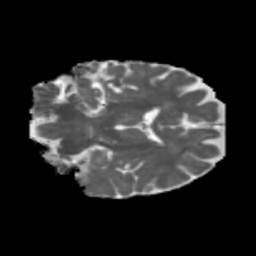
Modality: MD
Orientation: coronal
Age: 71
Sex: female
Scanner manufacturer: siemens
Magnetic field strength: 3 T
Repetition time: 5.47 s
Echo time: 0.0854 s